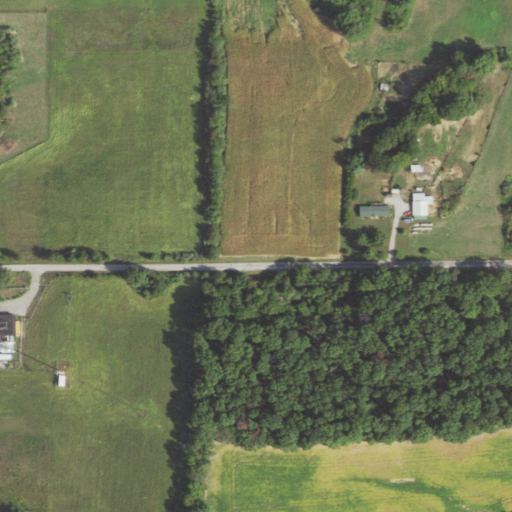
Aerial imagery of mountain in Illinois named Grammer Hill containing pasture, deciduous forest, grassland, cultivated crops, open development, and low intensity development